Interaction volume radius: 5 \u00c5
Interaction volume height: 15 \u00c5
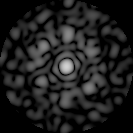
Disorder parameter: 0.6997